Interaction volume radius: 10 \u00c5
Interaction volume height: 15 \u00c5
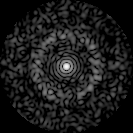
Disorder parameter: 0.8292